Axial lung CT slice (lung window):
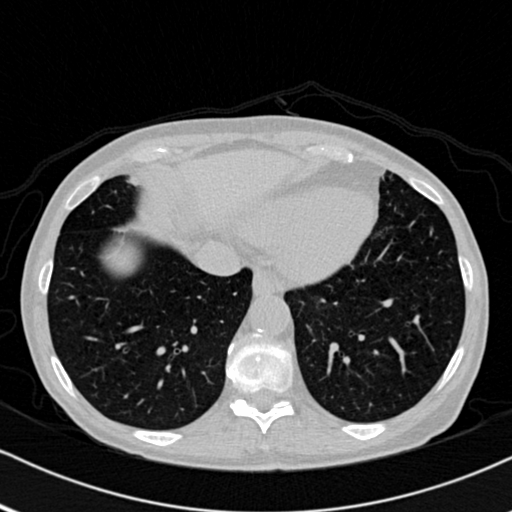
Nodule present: no